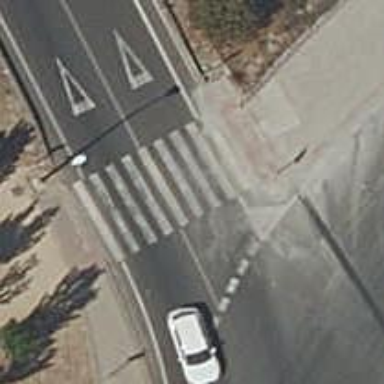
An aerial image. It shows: Uncontrolled zebra crossing on the road.